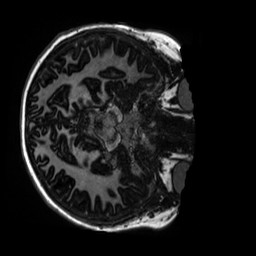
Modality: MP2RAGE
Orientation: axial
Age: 11
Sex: male
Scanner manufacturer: siemens
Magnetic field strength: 3 T
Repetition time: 4 s
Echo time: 0.00303 s